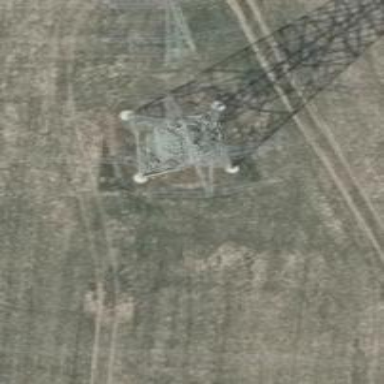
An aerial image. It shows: Towering power structure.